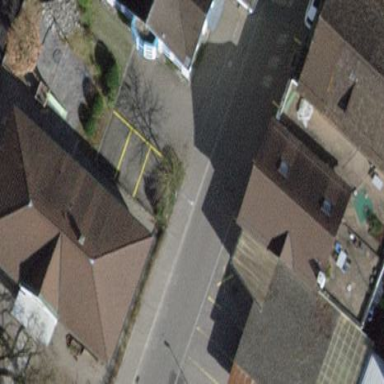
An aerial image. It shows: Kindergarten building.